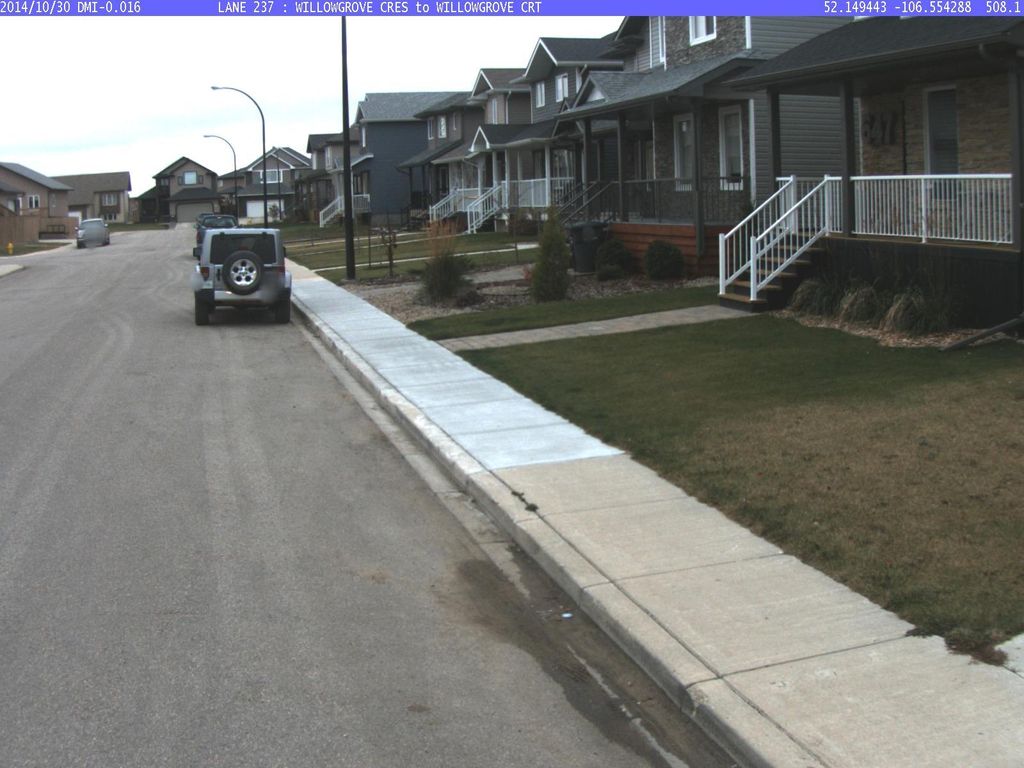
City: saskatoon